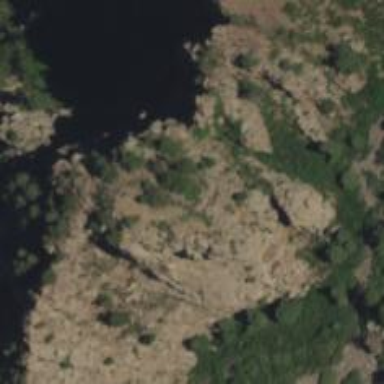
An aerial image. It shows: Cliff in nature.